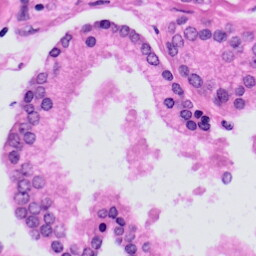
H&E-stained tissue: Prostate